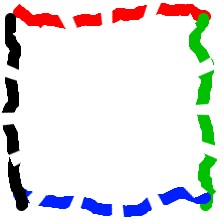
Shape: square